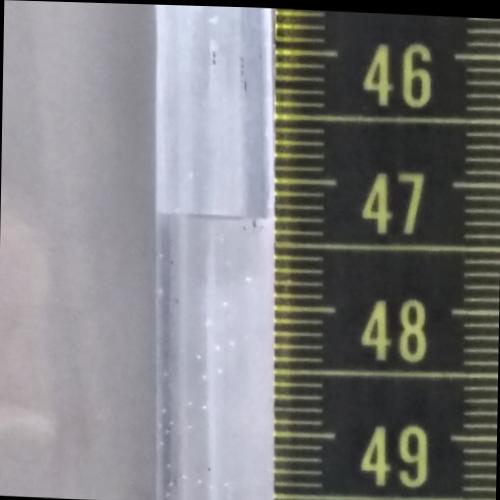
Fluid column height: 47.3 cm